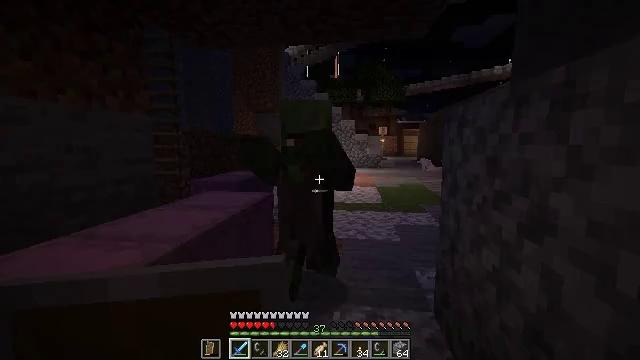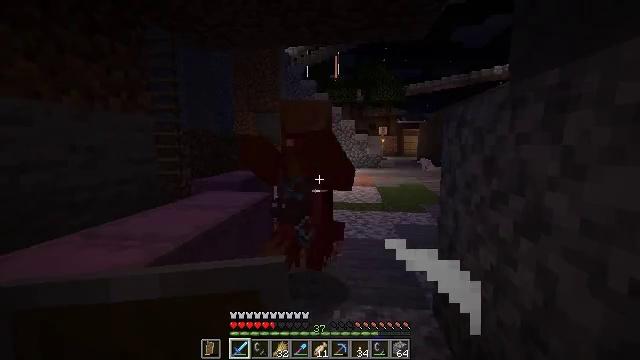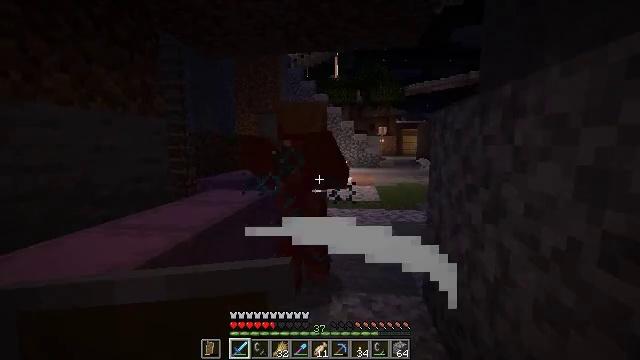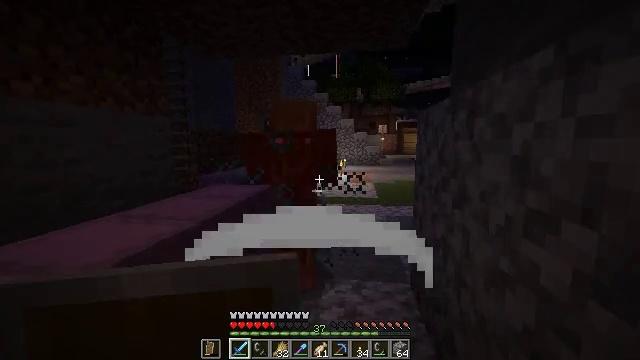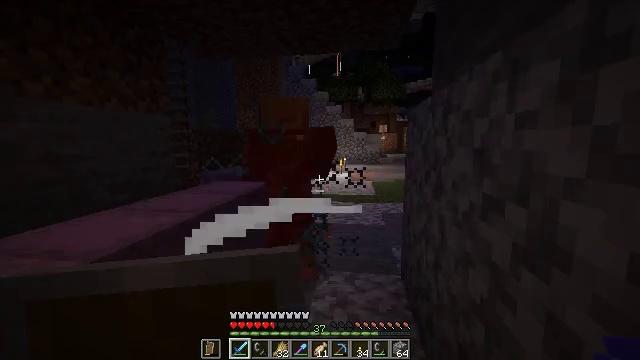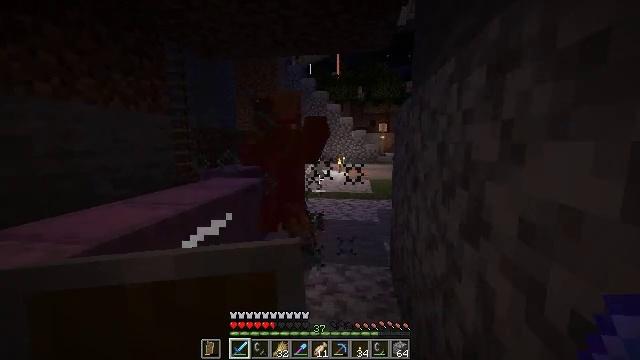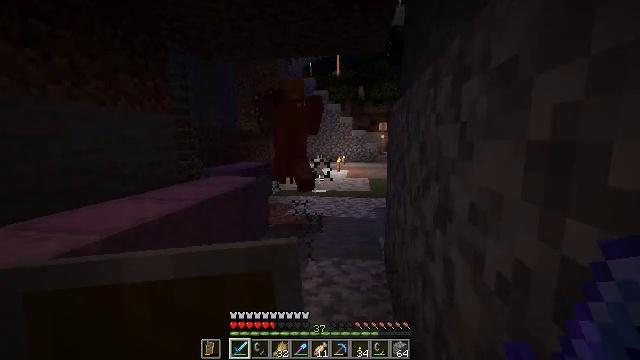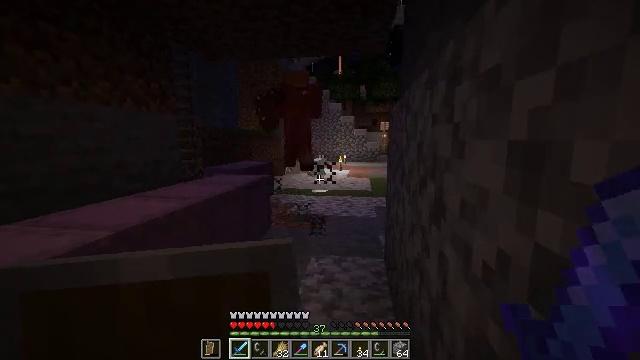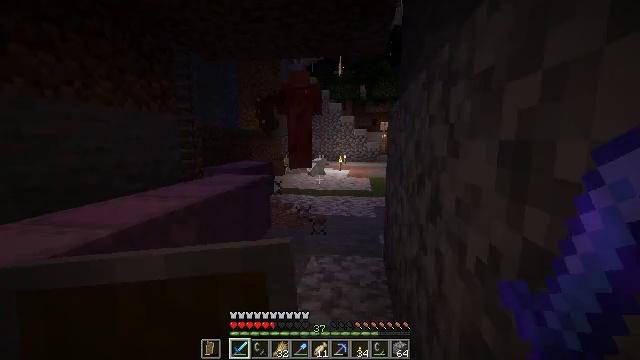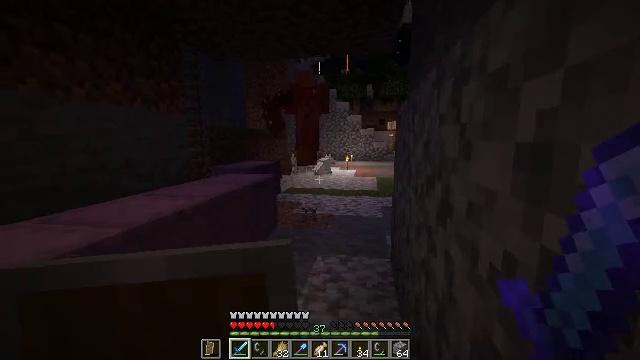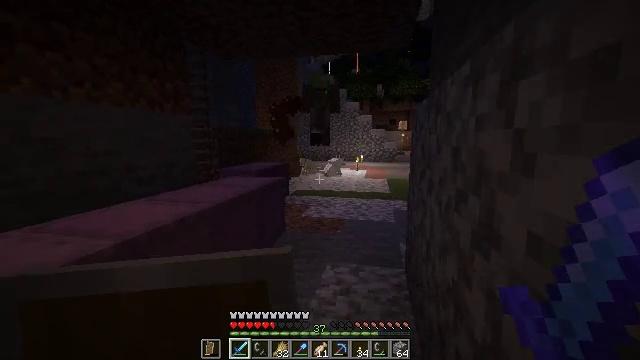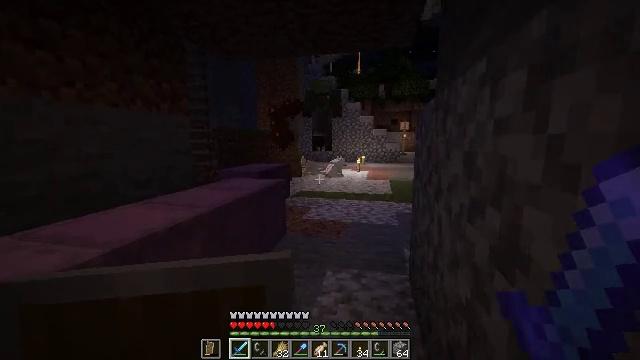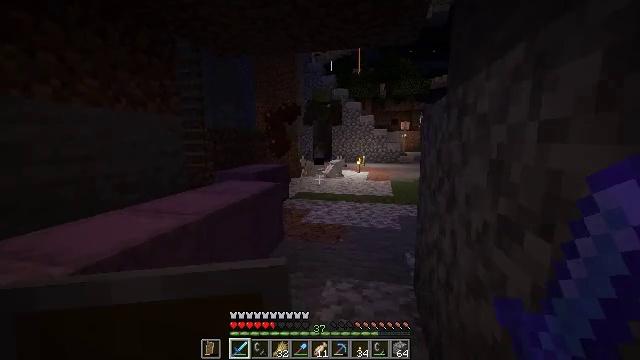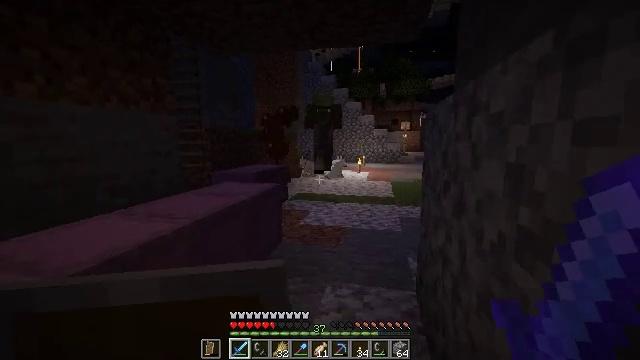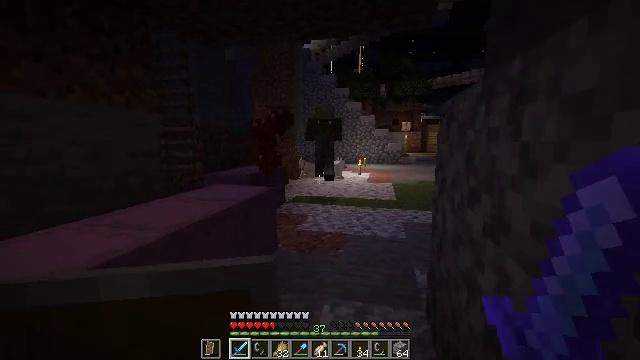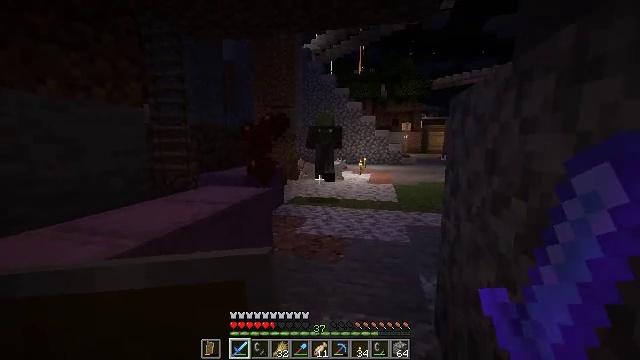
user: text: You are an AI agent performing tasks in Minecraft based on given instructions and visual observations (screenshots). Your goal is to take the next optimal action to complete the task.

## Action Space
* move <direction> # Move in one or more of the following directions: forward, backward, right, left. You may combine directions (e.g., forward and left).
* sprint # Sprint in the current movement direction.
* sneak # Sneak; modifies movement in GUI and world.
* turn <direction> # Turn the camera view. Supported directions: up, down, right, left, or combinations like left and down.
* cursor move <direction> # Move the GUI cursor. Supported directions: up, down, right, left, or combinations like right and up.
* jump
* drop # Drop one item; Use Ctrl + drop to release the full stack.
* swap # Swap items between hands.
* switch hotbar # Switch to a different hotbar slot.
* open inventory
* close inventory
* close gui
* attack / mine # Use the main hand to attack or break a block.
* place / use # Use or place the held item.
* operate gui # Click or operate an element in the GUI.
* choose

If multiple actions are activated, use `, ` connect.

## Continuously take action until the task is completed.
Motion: motion action
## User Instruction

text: Defeat the zombie villager.
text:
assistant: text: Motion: move back
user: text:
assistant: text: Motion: move back and move right
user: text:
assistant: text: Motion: move back and move right
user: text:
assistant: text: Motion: move back and move right
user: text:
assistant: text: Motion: move back and move right
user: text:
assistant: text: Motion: no_op
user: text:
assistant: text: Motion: no_op
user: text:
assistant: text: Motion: no_op
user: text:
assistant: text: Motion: move forward, turn left
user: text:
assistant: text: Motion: move forward, turn left
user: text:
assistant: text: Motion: move forward
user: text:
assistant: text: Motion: move forward
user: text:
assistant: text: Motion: move forward
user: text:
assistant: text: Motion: move forward
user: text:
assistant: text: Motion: move forward
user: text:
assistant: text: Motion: move forward
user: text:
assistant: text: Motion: move forward
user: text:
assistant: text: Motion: move forward
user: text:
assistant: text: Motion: move forward
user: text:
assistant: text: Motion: move forward
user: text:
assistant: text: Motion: move forward
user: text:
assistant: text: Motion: move forward
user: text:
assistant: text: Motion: move forward
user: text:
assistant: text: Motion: move forward
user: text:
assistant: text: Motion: move forward
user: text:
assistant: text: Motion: move forward
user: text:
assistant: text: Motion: move forward, turn right
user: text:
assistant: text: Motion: move forward, turn right
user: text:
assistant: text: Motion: move forward
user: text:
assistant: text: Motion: turn right